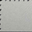
Piece: xx